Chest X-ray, PA view. Patient: 24 years old, sex F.
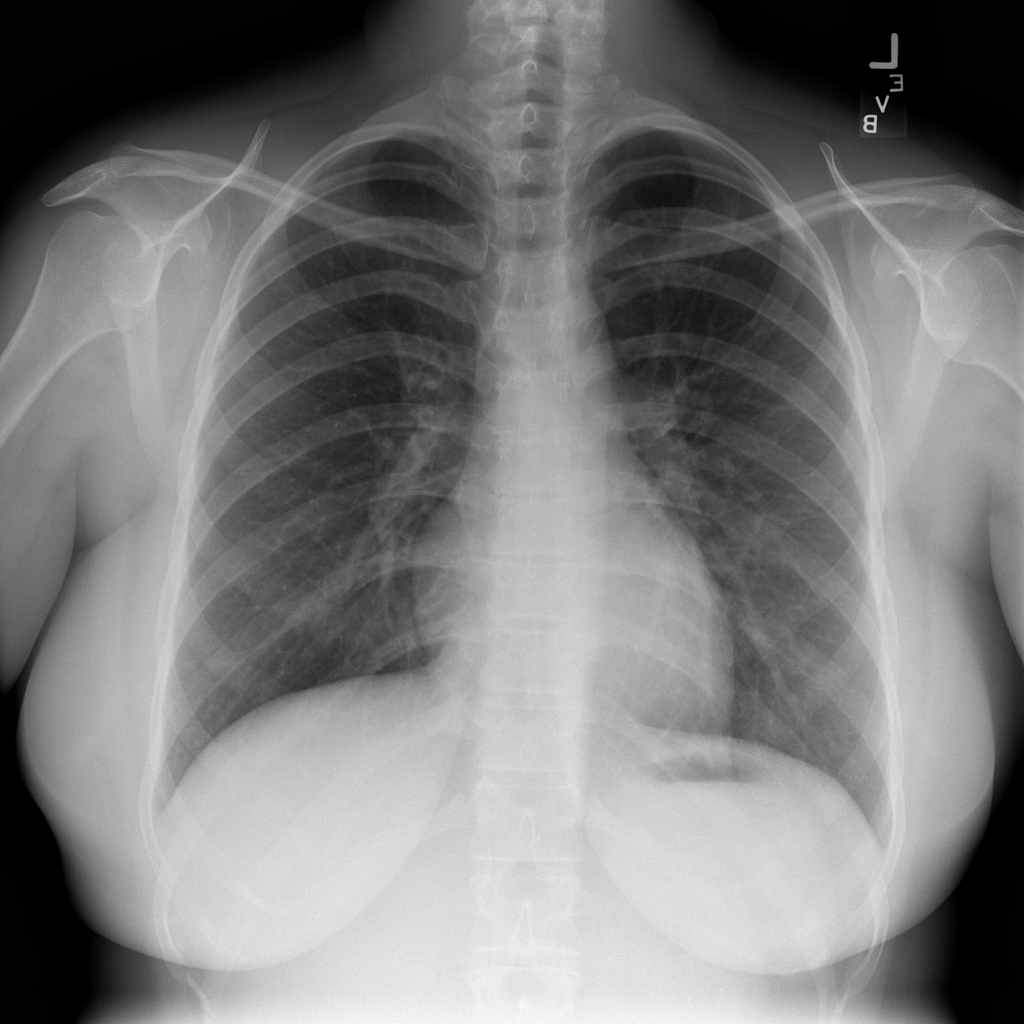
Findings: No Finding